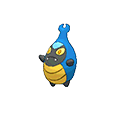
Pok\u00e9mon: karrablast